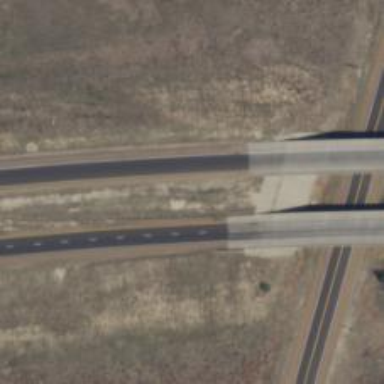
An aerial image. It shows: Bridge over trunk highway with expressway.